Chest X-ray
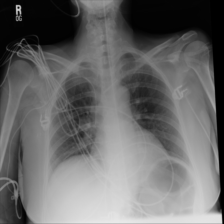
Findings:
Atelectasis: negative
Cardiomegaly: negative
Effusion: negative
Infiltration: negative
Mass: negative
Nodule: negative
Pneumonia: negative
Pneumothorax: negative
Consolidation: negative
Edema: negative
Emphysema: negative
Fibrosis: negative
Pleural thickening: negative
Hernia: negative